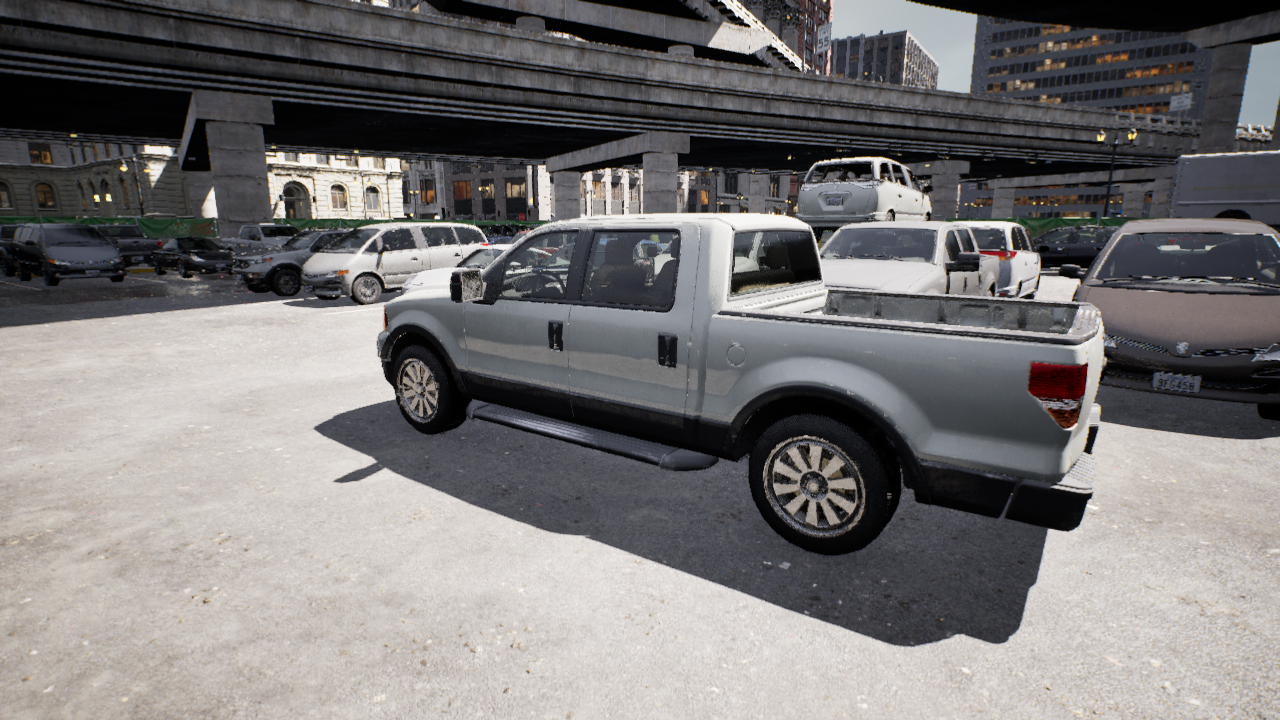
Venue: arterial
Lighting: clear day
Vehicle rig: pickup